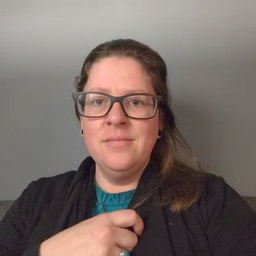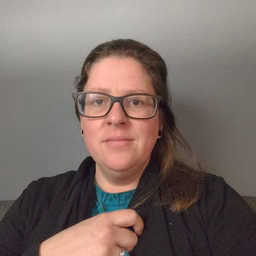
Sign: tongue